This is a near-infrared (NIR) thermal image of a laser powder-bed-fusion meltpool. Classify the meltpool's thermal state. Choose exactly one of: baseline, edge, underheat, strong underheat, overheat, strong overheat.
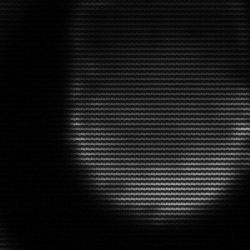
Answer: edge